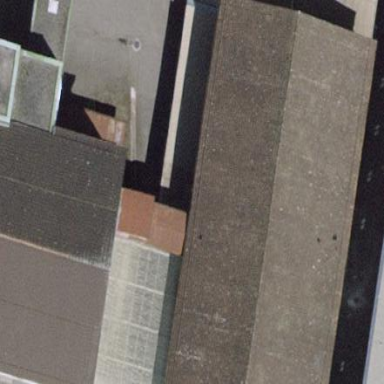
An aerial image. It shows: Industrial building.